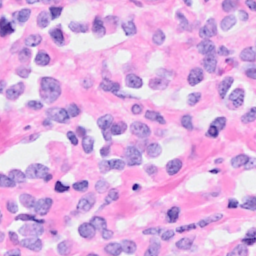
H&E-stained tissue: Breast